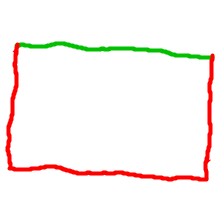
Shape: rectangle